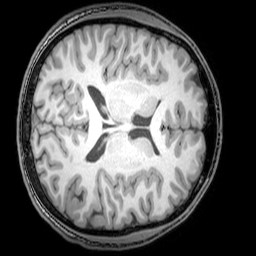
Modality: T1w
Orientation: axial
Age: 20
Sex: male
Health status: healthy
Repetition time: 0.081 s
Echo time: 0.037 s